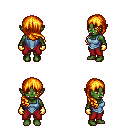
a pixel art fantasy rpg character, female body template, orc, green skin, blue vest, red pants, light blonde right-swept hairstyle, gold gloves, four views (front, back, left, right), 2x2 character sprite sheet, small pixel art, hard edges, no anti-aliasing